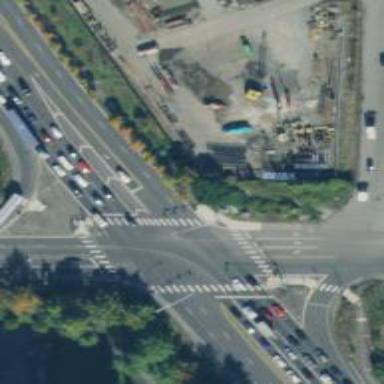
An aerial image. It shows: Asphalt road at intersection. The road is tertiary link.